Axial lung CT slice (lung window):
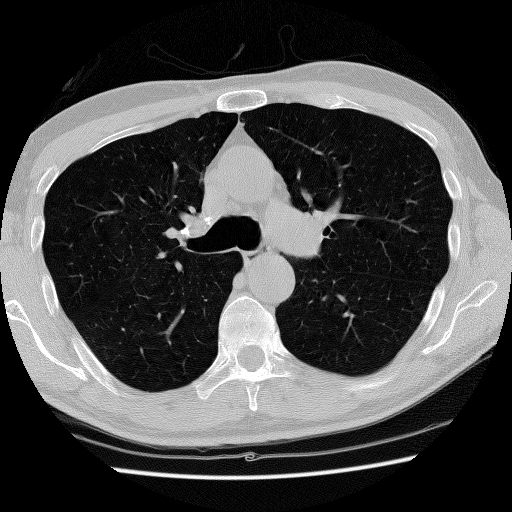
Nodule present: no